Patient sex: M
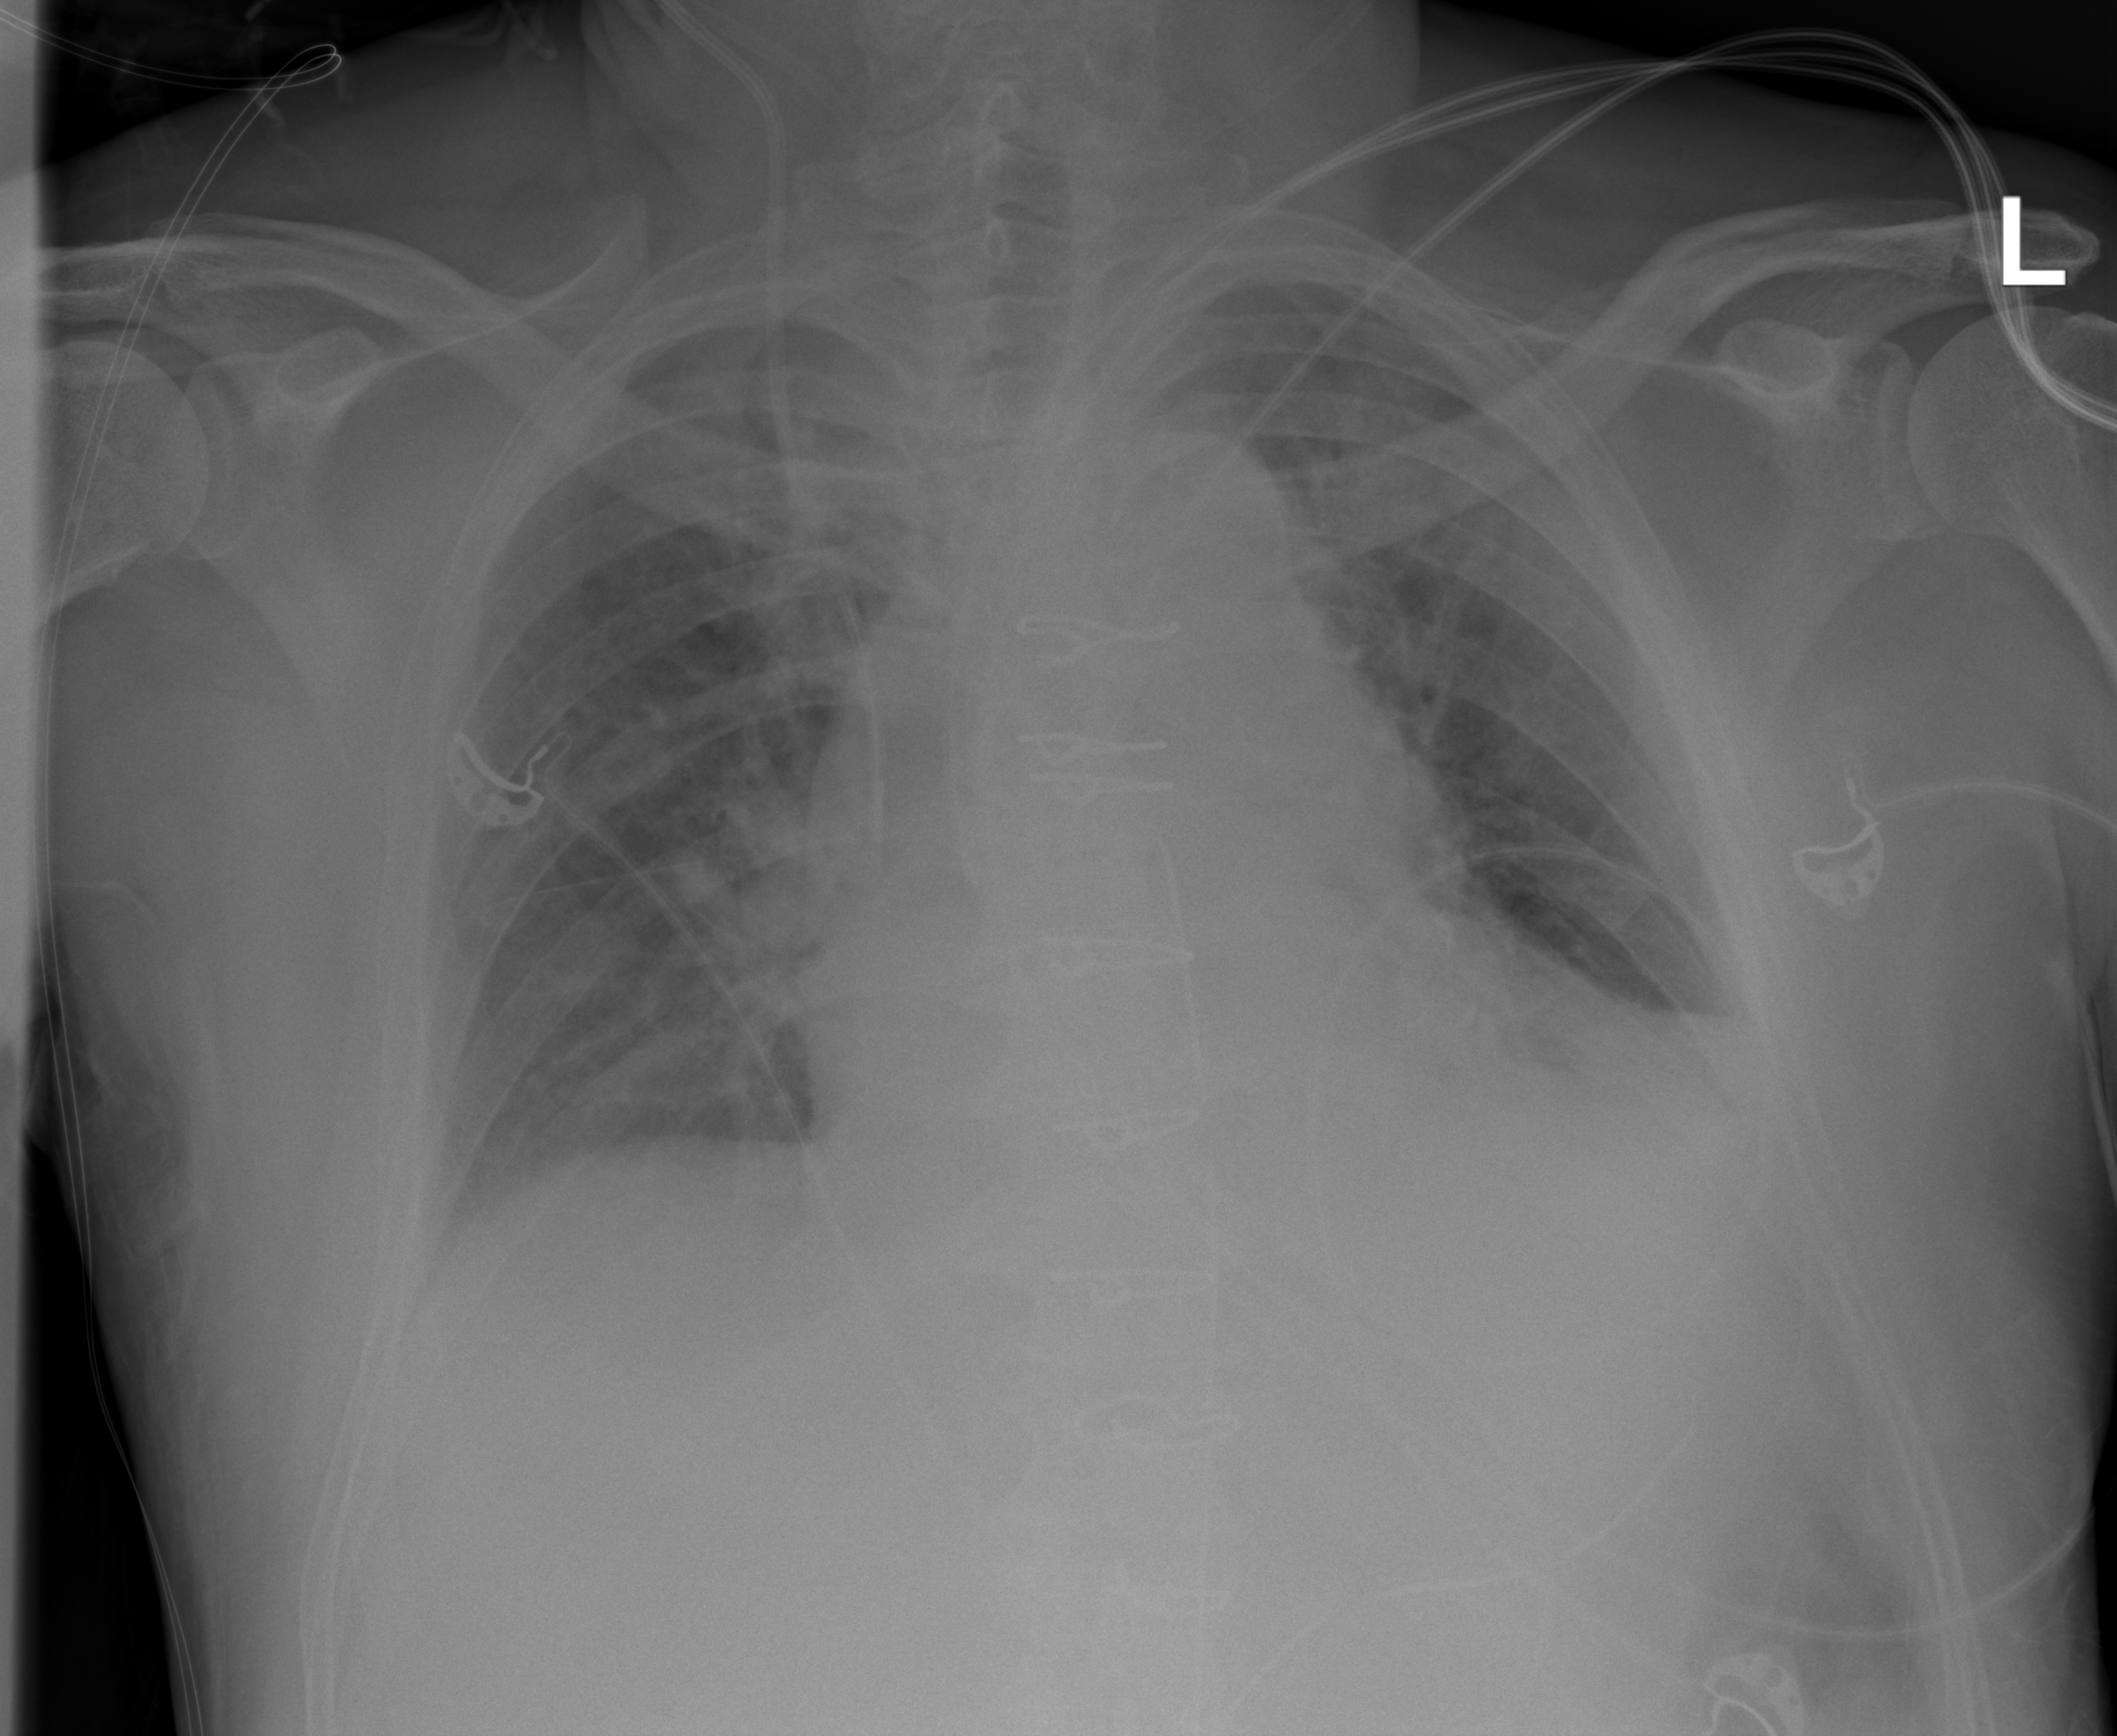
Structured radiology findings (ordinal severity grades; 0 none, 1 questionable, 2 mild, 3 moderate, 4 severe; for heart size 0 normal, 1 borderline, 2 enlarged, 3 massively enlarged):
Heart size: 2
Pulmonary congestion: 2
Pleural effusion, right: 1
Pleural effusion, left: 2
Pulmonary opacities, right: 1
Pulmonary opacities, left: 1
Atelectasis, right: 1
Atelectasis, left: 2